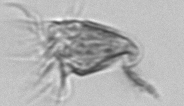
Label: Tontonia_appendiculariformis